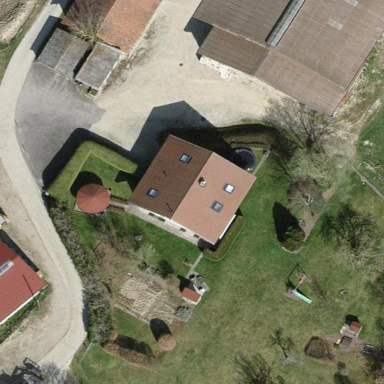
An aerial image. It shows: Simple house.